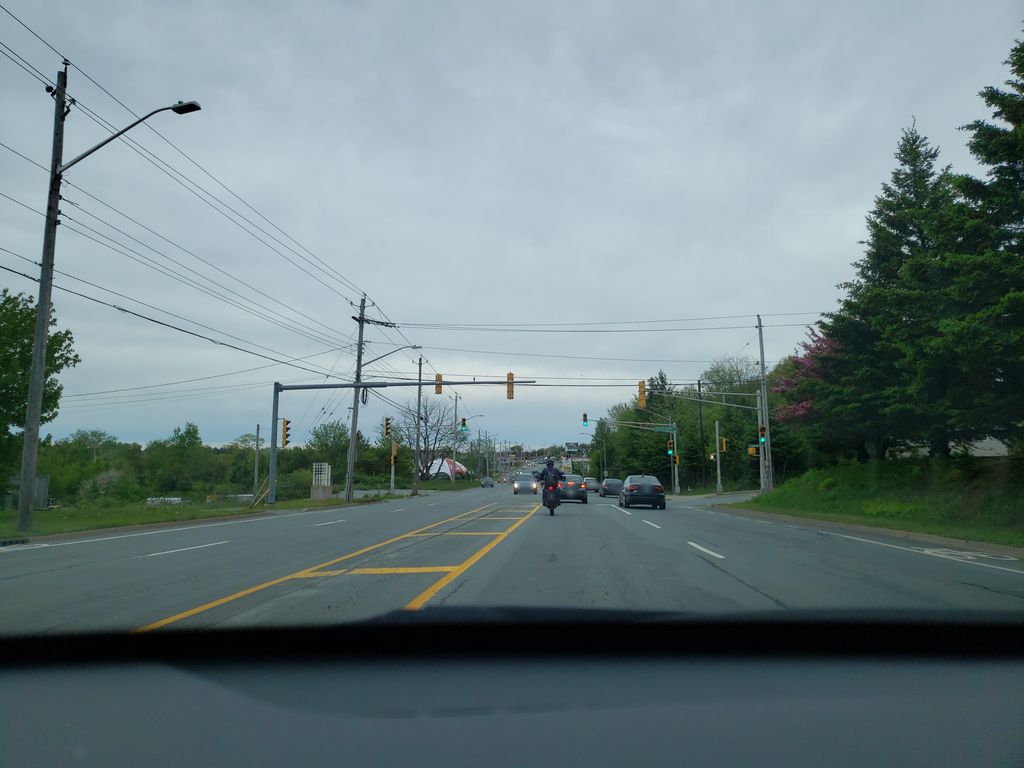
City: halifax